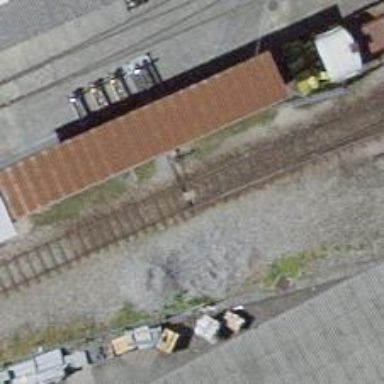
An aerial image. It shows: Single-track railway yard.